Chest X-ray. View position: PA
Patient age: 65
Patient sex: F
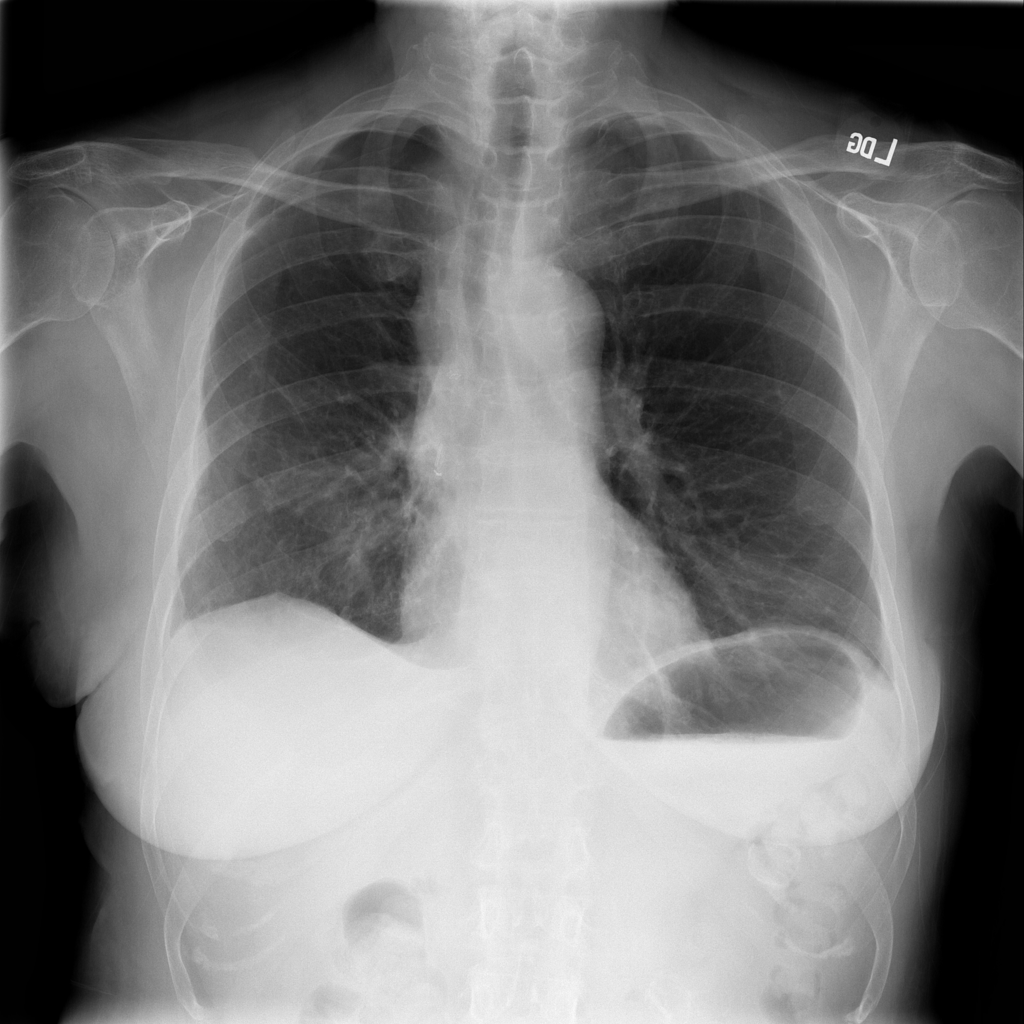
Finding: Pneumothorax